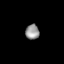
Tissue: lung
Cell type: Others
Senescence score: 0.2173
Nuclear area (px): 200
Mean DAPI intensity: 150.515